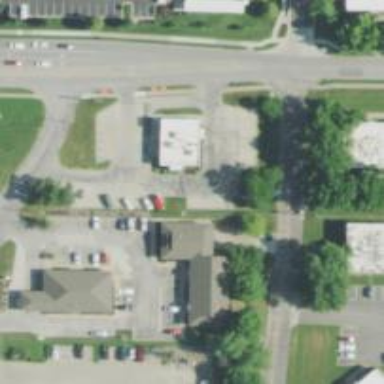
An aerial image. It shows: Retail area.